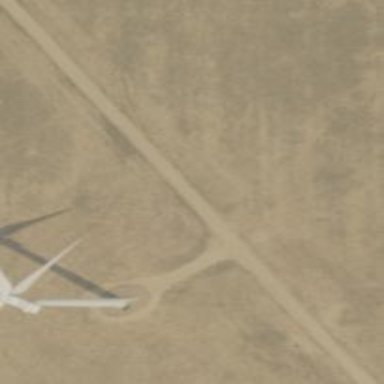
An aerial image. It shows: Road specifically designated for service vehicles within wind farm.